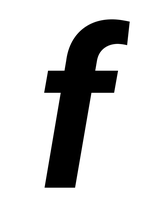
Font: Roboto-Italic_Bold_Italic